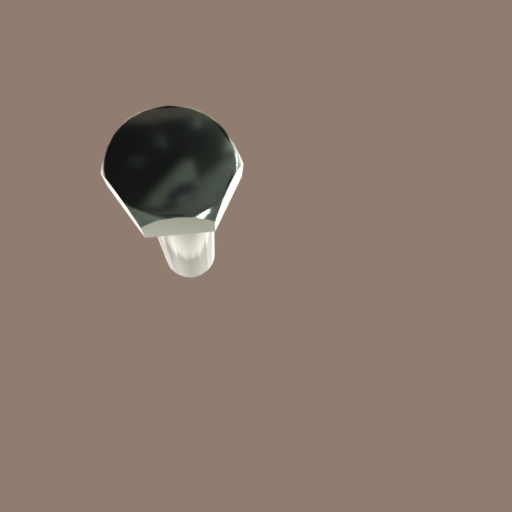
Label: bolt